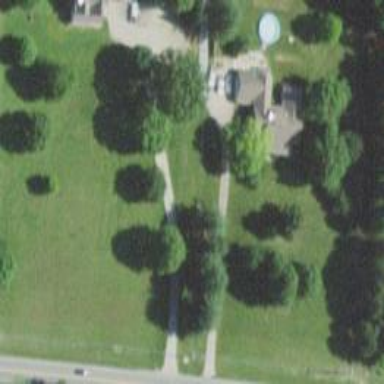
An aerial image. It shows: Driveway leading to service road.